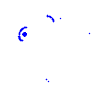
Particle: electron